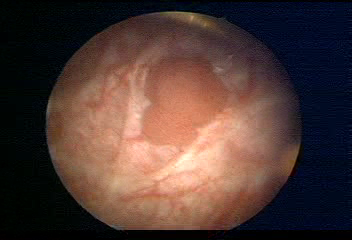
Modality: WLC
Class: Malignant
Subclass: LowGradePapillary
Lesion: L1
Stage: Ta
Morphology: Papillary
Bladder cancer association: Yes
Annotated structures: Tumor